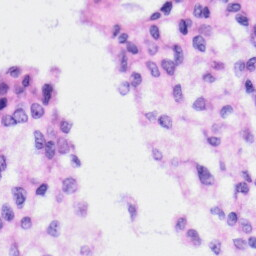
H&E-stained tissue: Liver